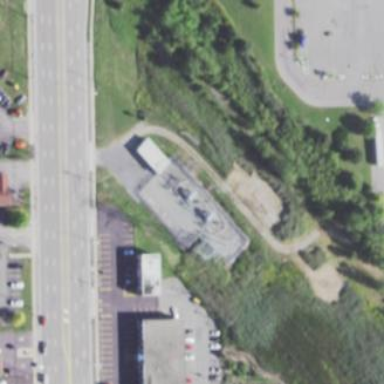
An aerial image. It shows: Power substation.